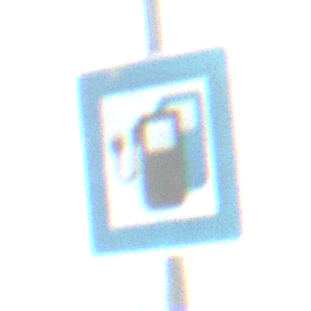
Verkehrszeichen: LadestationFuerElektrofahrzeuge
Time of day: MorningAfternoon
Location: Outdoor (Special)
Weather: Clear
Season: NotSpecified
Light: Natural